Interaction volume radius: 10 \u00c5
Interaction volume height: 35 \u00c5
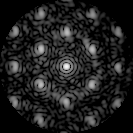
Disorder parameter: 0.3771